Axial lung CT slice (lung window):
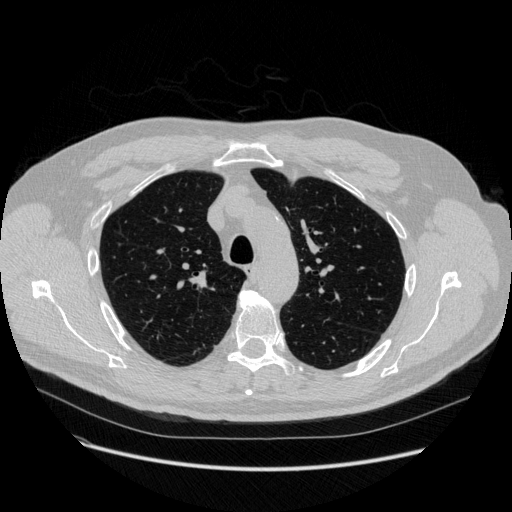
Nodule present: no